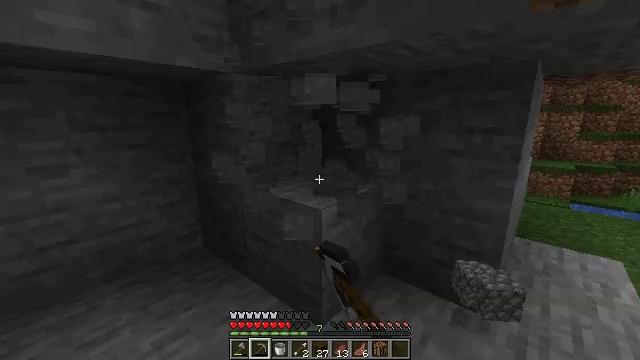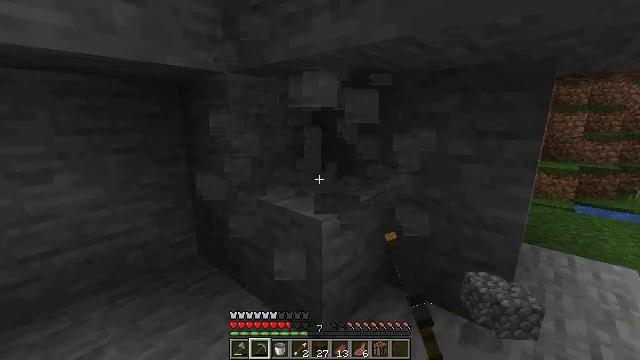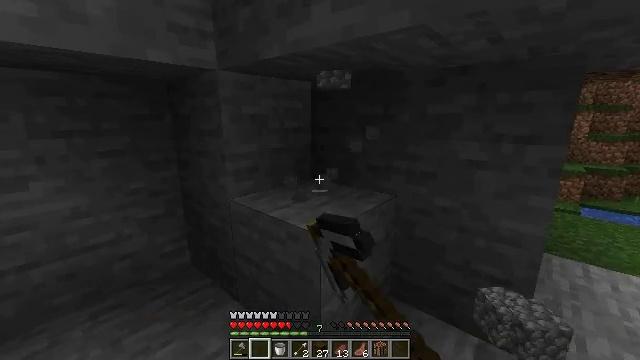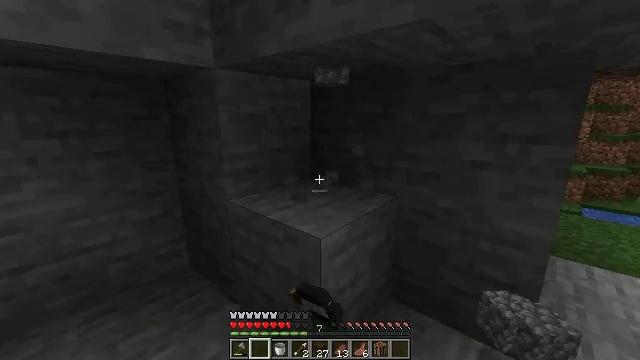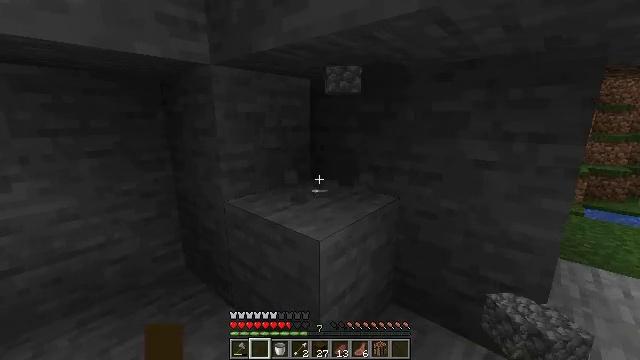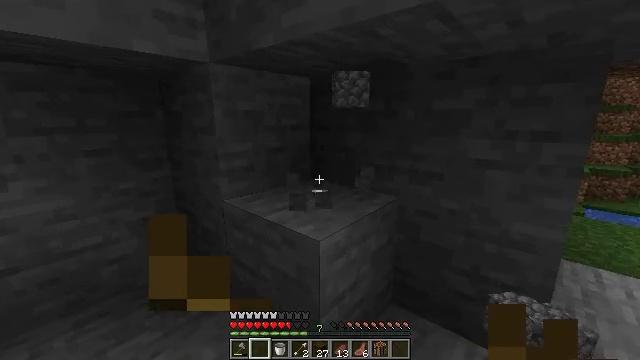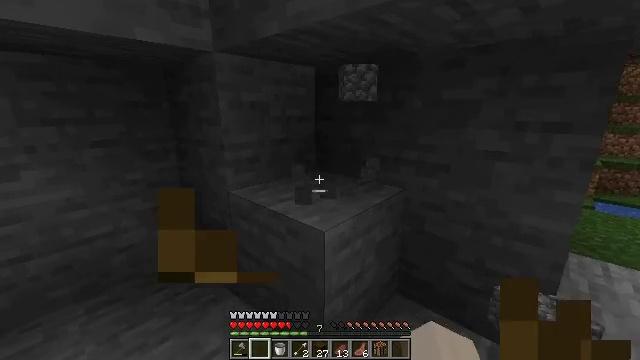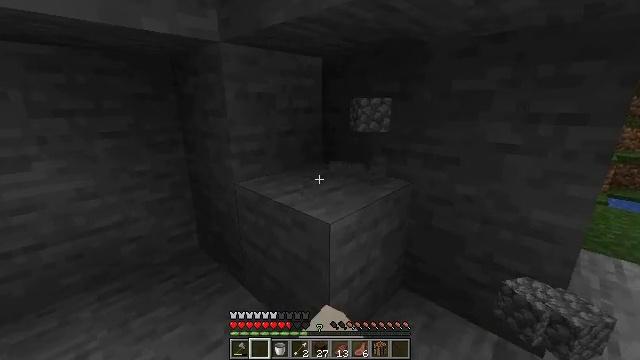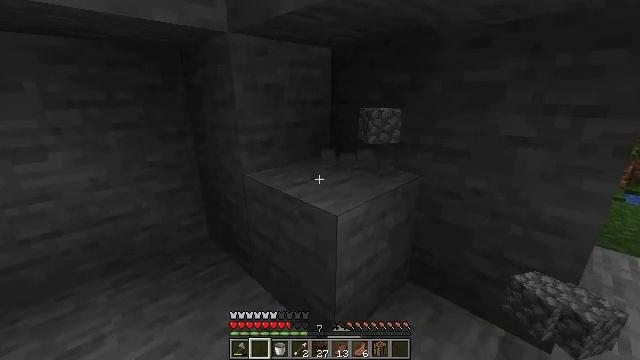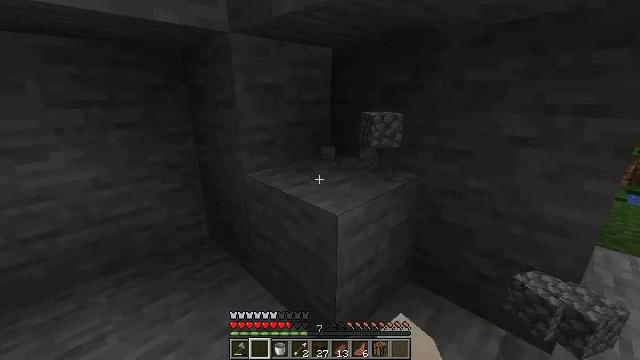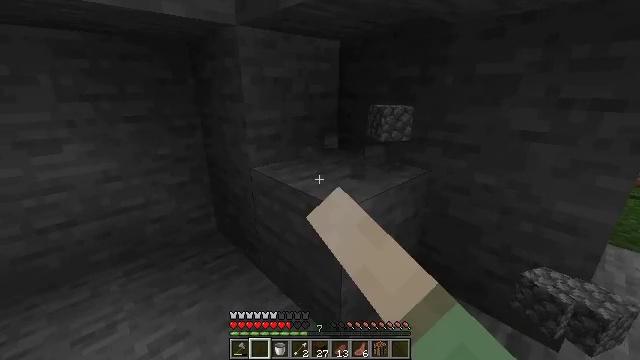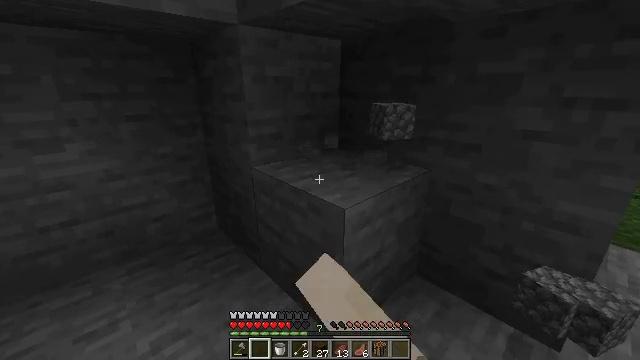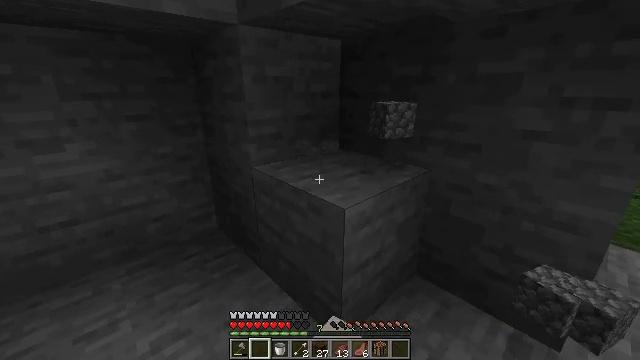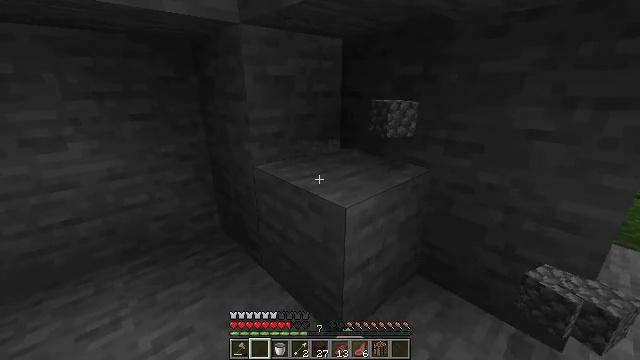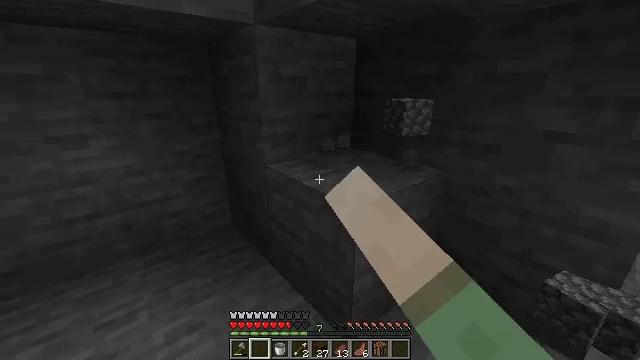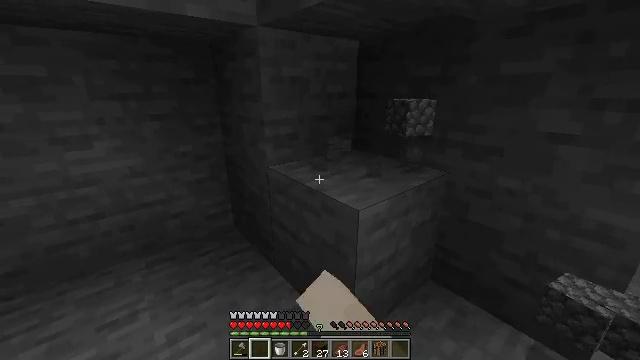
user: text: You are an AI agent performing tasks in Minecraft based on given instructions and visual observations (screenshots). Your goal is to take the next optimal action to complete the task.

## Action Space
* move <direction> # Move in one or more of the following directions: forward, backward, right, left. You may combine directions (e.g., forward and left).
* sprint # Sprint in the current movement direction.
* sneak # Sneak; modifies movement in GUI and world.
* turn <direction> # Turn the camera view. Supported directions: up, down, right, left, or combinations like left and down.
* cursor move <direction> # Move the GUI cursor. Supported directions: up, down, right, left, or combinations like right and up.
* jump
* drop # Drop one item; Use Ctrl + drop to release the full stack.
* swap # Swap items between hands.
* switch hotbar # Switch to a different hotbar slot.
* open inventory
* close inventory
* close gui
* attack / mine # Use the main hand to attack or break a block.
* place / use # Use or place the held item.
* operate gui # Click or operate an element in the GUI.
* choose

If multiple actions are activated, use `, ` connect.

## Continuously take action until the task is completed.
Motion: motion action
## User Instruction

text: Left click on the black bed to break it.
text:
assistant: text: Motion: move forward, attack / mine
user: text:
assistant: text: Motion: attack / mine
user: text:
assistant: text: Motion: attack / mine
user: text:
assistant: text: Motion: attack / mine
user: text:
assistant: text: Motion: attack / mine
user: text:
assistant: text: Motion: turn left and down, attack / mine
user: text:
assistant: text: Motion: turn left and down, attack / mine
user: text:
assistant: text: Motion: turn left and down, attack / mine
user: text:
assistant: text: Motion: attack / mine
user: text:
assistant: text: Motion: turn left and down, attack / mine
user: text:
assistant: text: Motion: attack / mine
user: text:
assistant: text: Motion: attack / mine
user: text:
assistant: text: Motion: attack / mine
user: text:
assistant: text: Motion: turn left, attack / mine
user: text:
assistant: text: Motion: attack / mine
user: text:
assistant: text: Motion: move right, turn left and up, attack / mine
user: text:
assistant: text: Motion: move right, attack / mine
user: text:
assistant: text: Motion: move right, attack / mine
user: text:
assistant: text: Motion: move right, turn left, attack / mine
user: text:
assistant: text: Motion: turn left, attack / mine
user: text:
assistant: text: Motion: turn left, attack / mine
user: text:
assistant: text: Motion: turn left, attack / mine
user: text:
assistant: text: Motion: no_op
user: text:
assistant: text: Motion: no_op
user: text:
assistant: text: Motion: no_op
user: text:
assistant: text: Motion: no_op
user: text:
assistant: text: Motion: open inventory
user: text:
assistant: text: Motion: open inventory
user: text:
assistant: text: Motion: open inventory
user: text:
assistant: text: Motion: cursor move right, open inventory